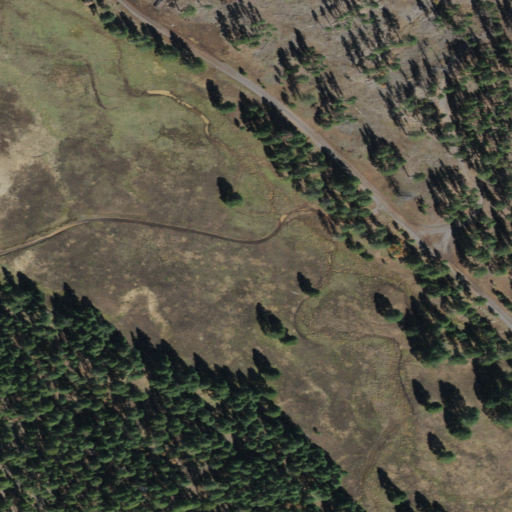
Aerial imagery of plain(s) in Arizona named Horse Park containing evergreen forest, shrub, grassland, and herbaceous wetlands